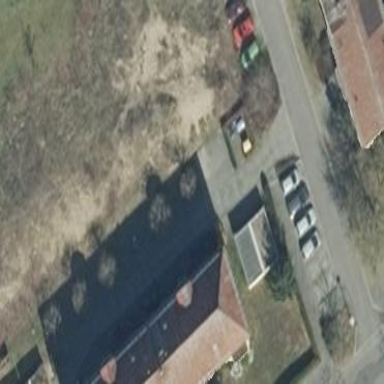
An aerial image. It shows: Hipped roof apartment building.